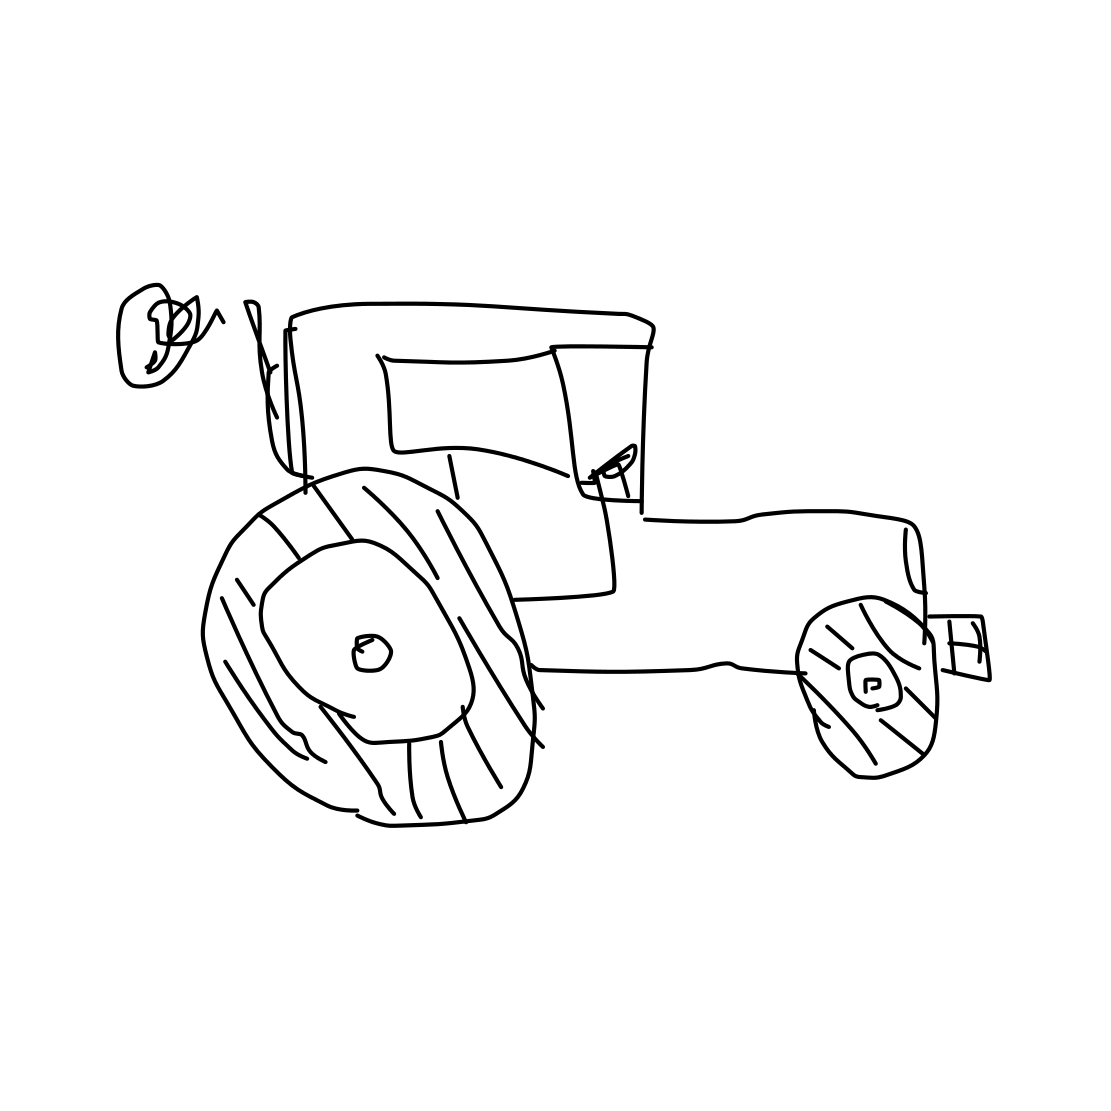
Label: tractor